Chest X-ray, PA view. Patient: 58 years old, sex F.
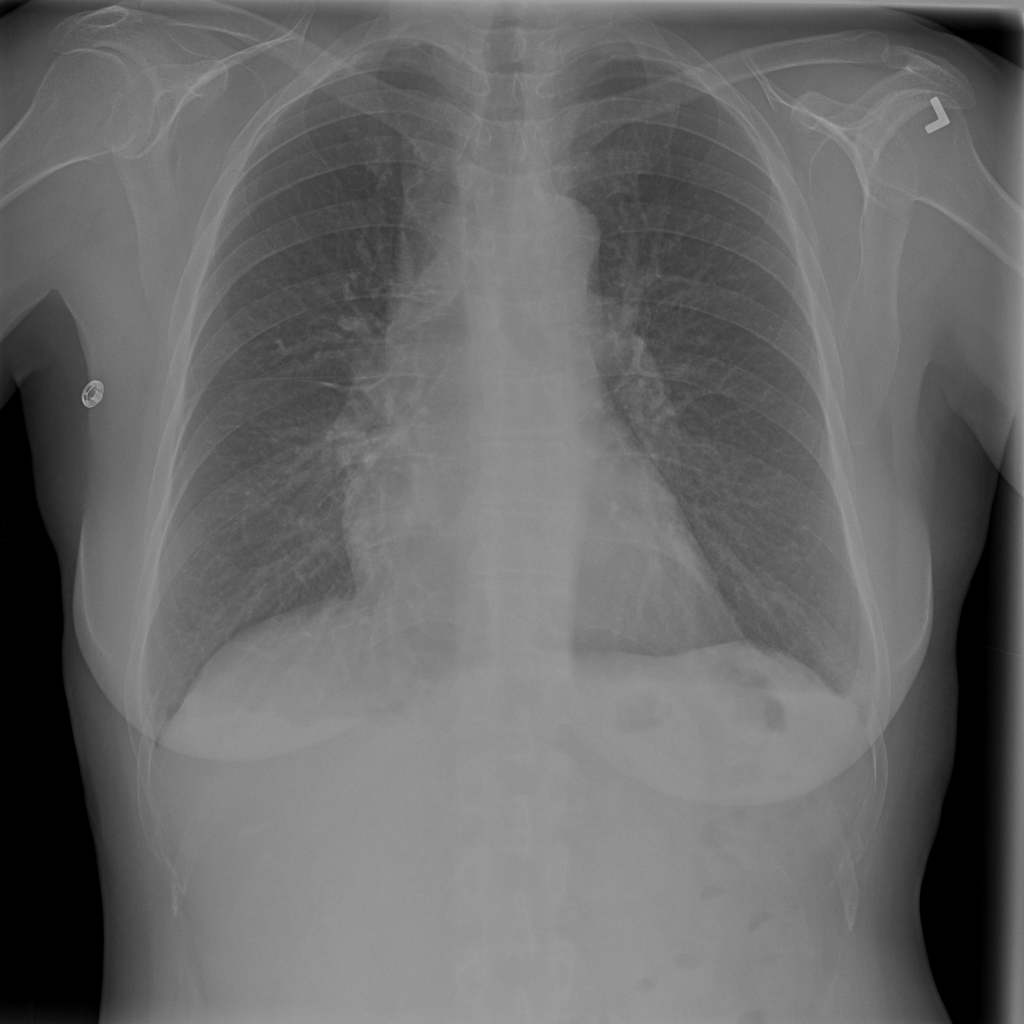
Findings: Effusion